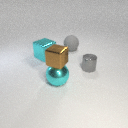
large cyan metal cube to the left of large gray rubber sphere